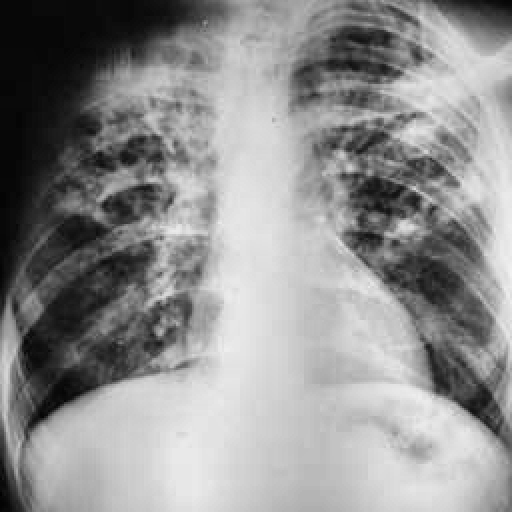
Finding: TUBERCULOSIS